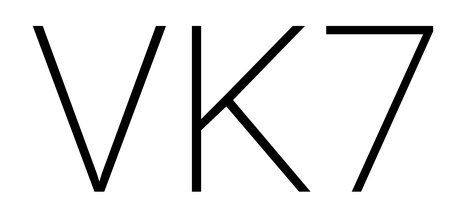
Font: Roboto_ExtraLight